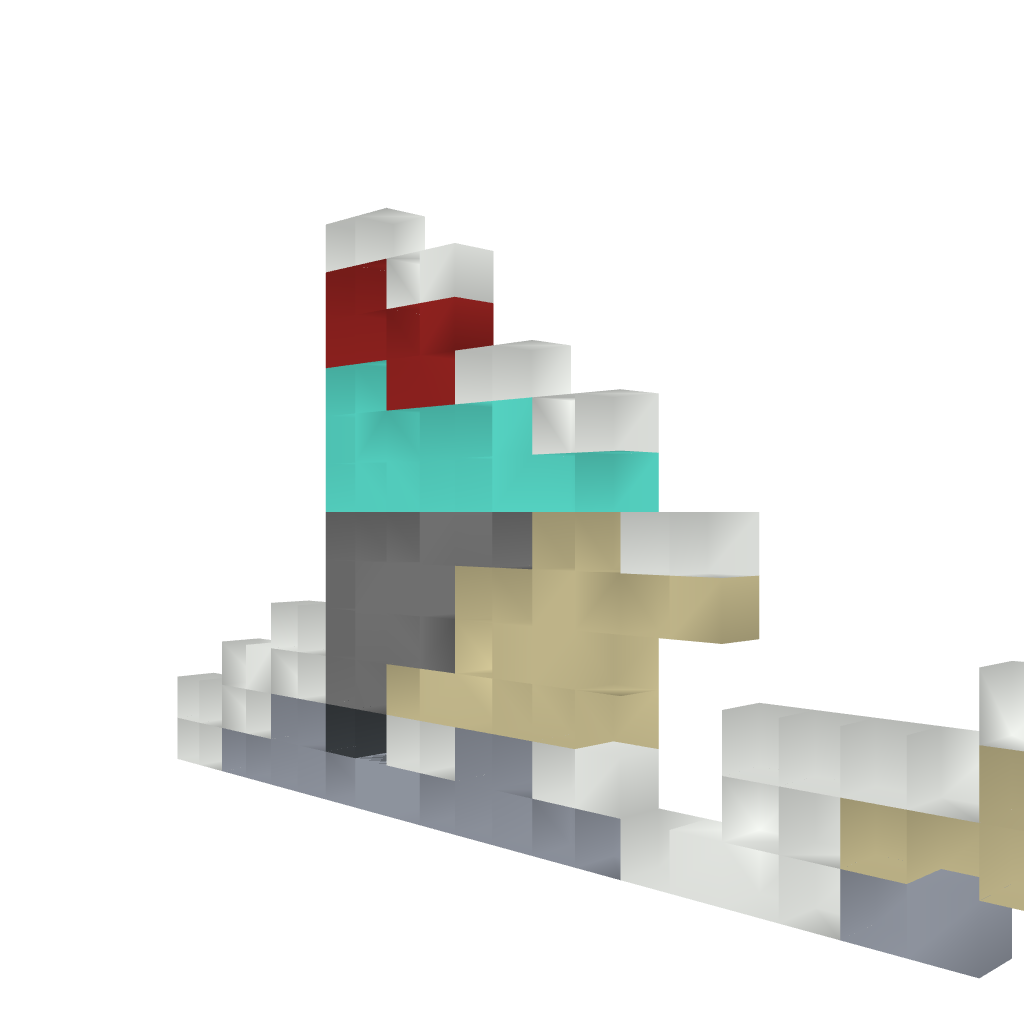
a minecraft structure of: King's Quest